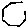
Label: hexagon